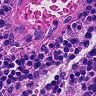
Metastatic tissue present: no